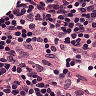
Metastatic tissue present: no